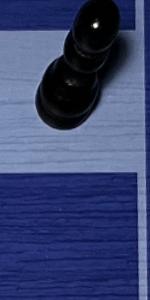
Label: Empty